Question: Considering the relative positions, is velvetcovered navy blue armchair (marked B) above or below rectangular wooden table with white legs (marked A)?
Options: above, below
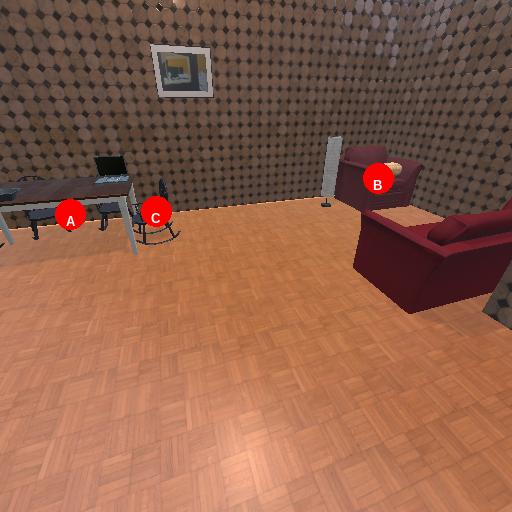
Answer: above